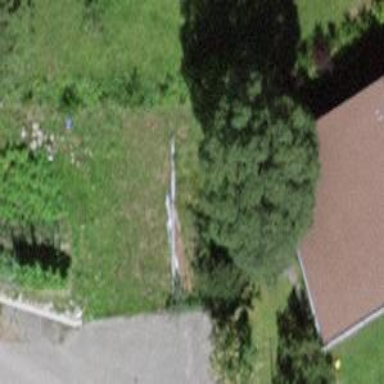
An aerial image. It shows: Shed building.